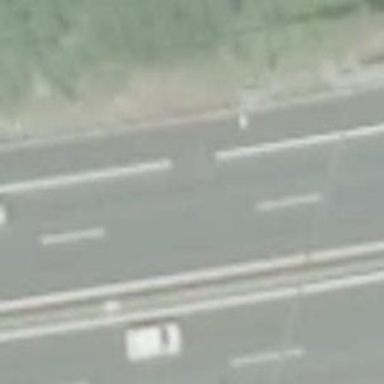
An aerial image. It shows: Asphalt bridge on motorway.